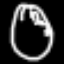
Label: clock